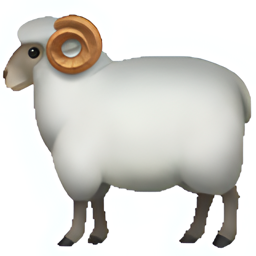
Name: ram
Emoji: 🐏
Group: Animals & Nature
Sub-group: animal-mammal